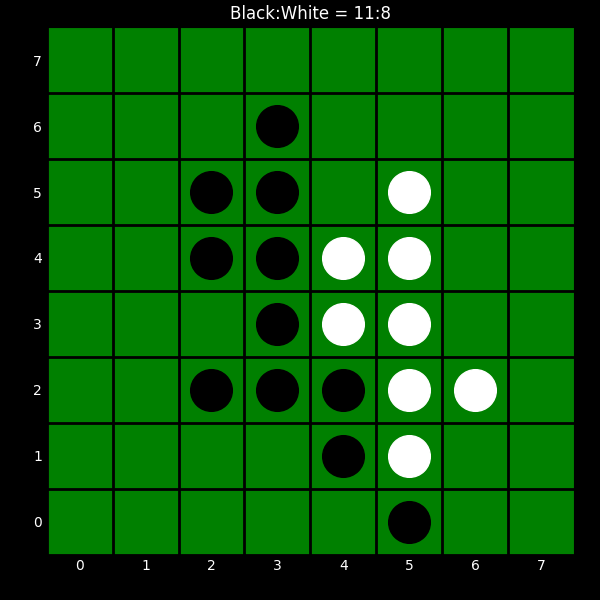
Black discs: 11
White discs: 8